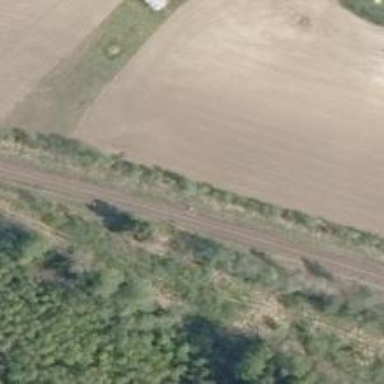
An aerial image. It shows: Railway signal.